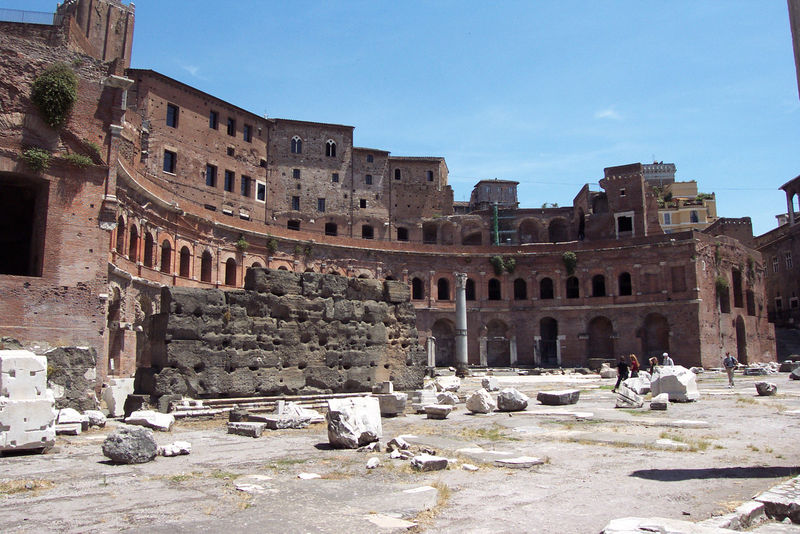
Titel: Märkte des Trajan
Standort: Rom, Trajansforum (EU - I - Latium)
Schlagwörter: blau, himmel, schatten, menschen, fenster, marmor, säule, säulen, weiss, gebäude, rot, alt, architektur, stein, steine, häuser, reich, pflanzen, rund, bogen, fassade, italien, dorf, mauer, ziegel, rind, backstein, hof, markt, platz, besucher, rundbogen, arena, foto, fotografie, bögen, ruine, wohnhaus, antike, groß, arkaden, rom, halbkreis, antik, geschosse, freilicht, tempel, museum, verfallen, römisch, forum, historisch, backsteine, öffnungen, nischen, etage, bauwerke, agora, halbbogen, touristen, amphitheater, römisches reich, trajan, tuff, doppelrundbögen, staockwerk